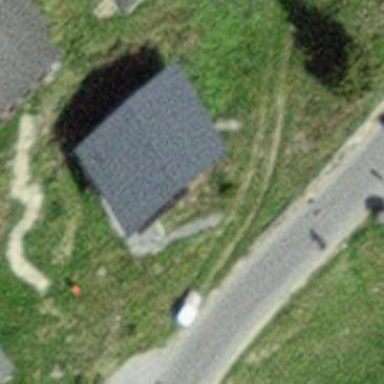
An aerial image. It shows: Part of building.